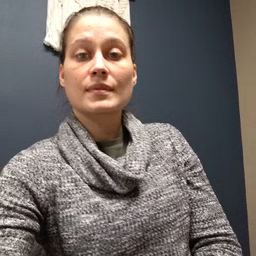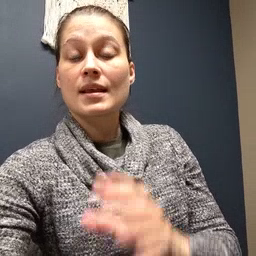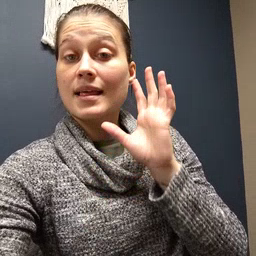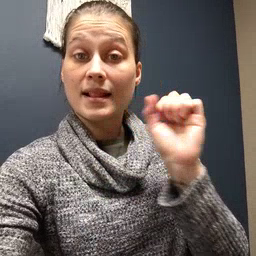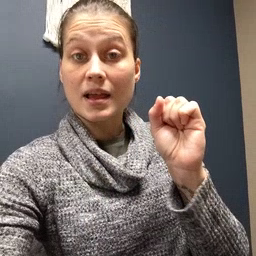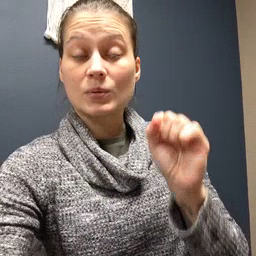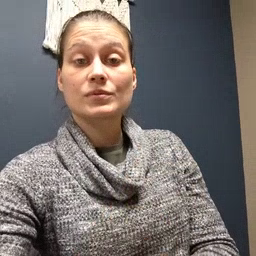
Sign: loud